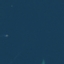
Label: SeaLake